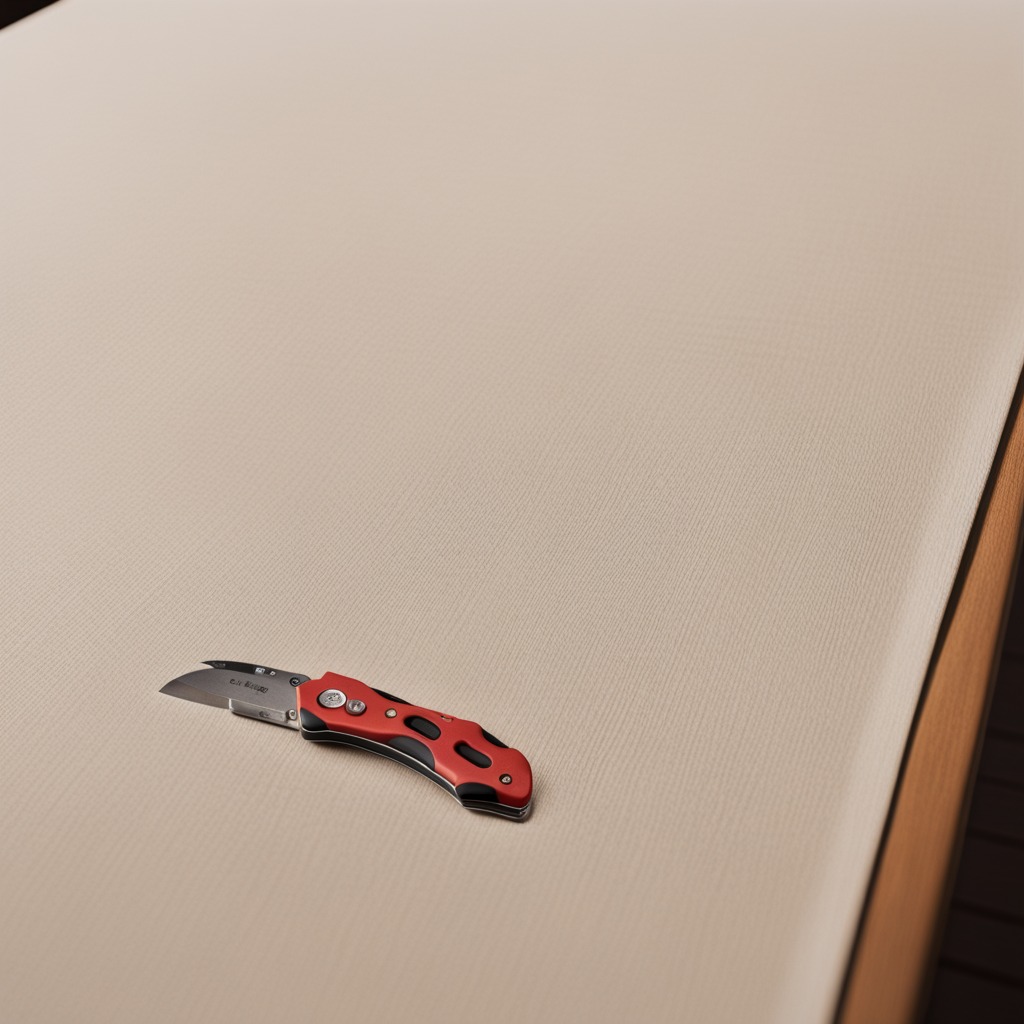
A utility knife lies on a wooden table in an outdoor workshop during daytime bright natural light soft shadows worn but beneath the cloth.